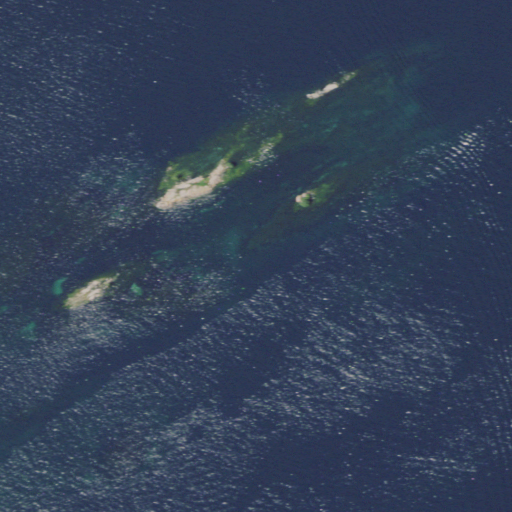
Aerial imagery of island in New York named Eagle Wing Group containing only open water